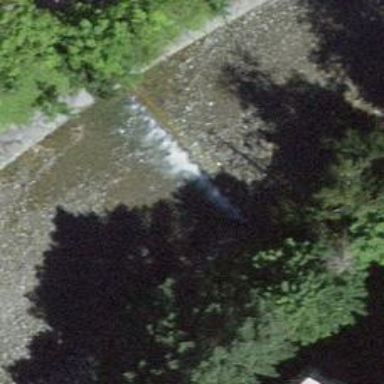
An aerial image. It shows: Weir along the waterway.